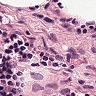
Metastatic tissue present: no